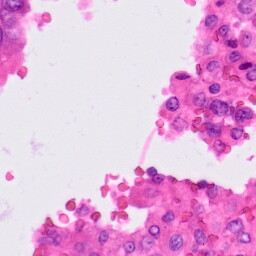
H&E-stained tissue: Lung